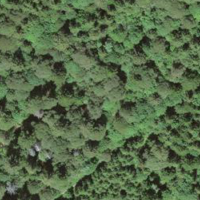
EUNIS habitat code: 44
Species observed at this site:
Lamium galeobdolon